Question: I'm trying to set cookie in client browser while redirecting from my Spring rest api controller to app home page (hosted somewhere else) by specifying URI of home page.
But it seems cookie coming in response headers but not getting set in cookie database.
and here are the values of domain and path;
'''
domain = localhost
path = /
isSecure = false/true based on env.
'''
I've tried lot of things to make it work, few of them are below;
1. domain = localhost:8080 [ as my ui code running on 8080 port ]
2. domain = < ip >:8080
3. domain = xyz.com [ i've mention an entry in my host file with 127.0.0.1:8080 xyz.com
Any one pls help, its been stuck quite a while.
'''
@RequestMapping(value = "/login", method = RequestMethod.GET)
public ResponseEntity<?> ssoLoginAndFetchUserInfo(@RequestParam(value = "code", required = true) String code,
@RequestParam(value = "state", required = true) String state, HttpServletResponse response) {
try {
normalLog.info("sso/login api invoked with code {} and state {}", code, state);
final SSOUserInfoHostInfoWrapper info = ssoServices.ssoFetchUserInformation(code, state);
normalLog.info("info fetched {}", info);
response.addCookie(CommonUtil.createCookie(SSOContants.UserInfoConstants.IDENTITY_TOKEN,
info.getUserInfo().getTokenInfo().getId_token(), info.getHostInfo().getHostname(),
info.getUserInfo().getTokenInfo().getExpires_in(), IDENTITY_COOKIE_NAME, "/",
info.getHostInfo().isSecure()));
response.addCookie(
CommonUtil.createCookie(SSOContants.UserInfoConstants.USER_NAME, info.getUserInfo().getUserName(),
info.getHostInfo().getHostname(), info.getUserInfo().getTokenInfo().getExpires_in(),
USERNAME_COOKIE_NAME, "/", info.getHostInfo().isSecure()));
response.addCookie(
CommonUtil.createCookie(SSOContants.UserInfoConstants.USER_ID, info.getUserInfo().getUserId(),
info.getHostInfo().getHostname(), info.getUserInfo().getTokenInfo().getExpires_in(),
USERNAME_COOKIE_ID, "/", info.getHostInfo().isSecure()));
response.addCookie(
CommonUtil.createCookie("authentication_token", "sdfsdfsdf",
info.getHostInfo().getHostname(), info.getUserInfo().getTokenInfo().getExpires_in(),
"authentication_token", "/", info.getHostInfo().isSecure()));
// Redirect to app login page
response.setHeader("Location", info.getHostInfo().getAppHomePageURI());
return new ResponseEntity<>(HttpStatus.FOUND);
} catch (Exception e) {
return super.returnSpringError(e);
}
}
'''
Utility method
'''
public static Cookie createCookie(final String name, final String value, final String hostname, final int expiresIn,
final String comment, final String validToPath, final boolean isSecure) {
Cookie c = new Cookie(name, value);
c.setPath(validToPath);
c.setDomain(hostname);
c.setVersion(1);
c.setComment(comment);
c.setMaxAge(expiresIn);
c.setSecure(isSecure);
return c;
}
'''
Few screenshots for what is heapping ;

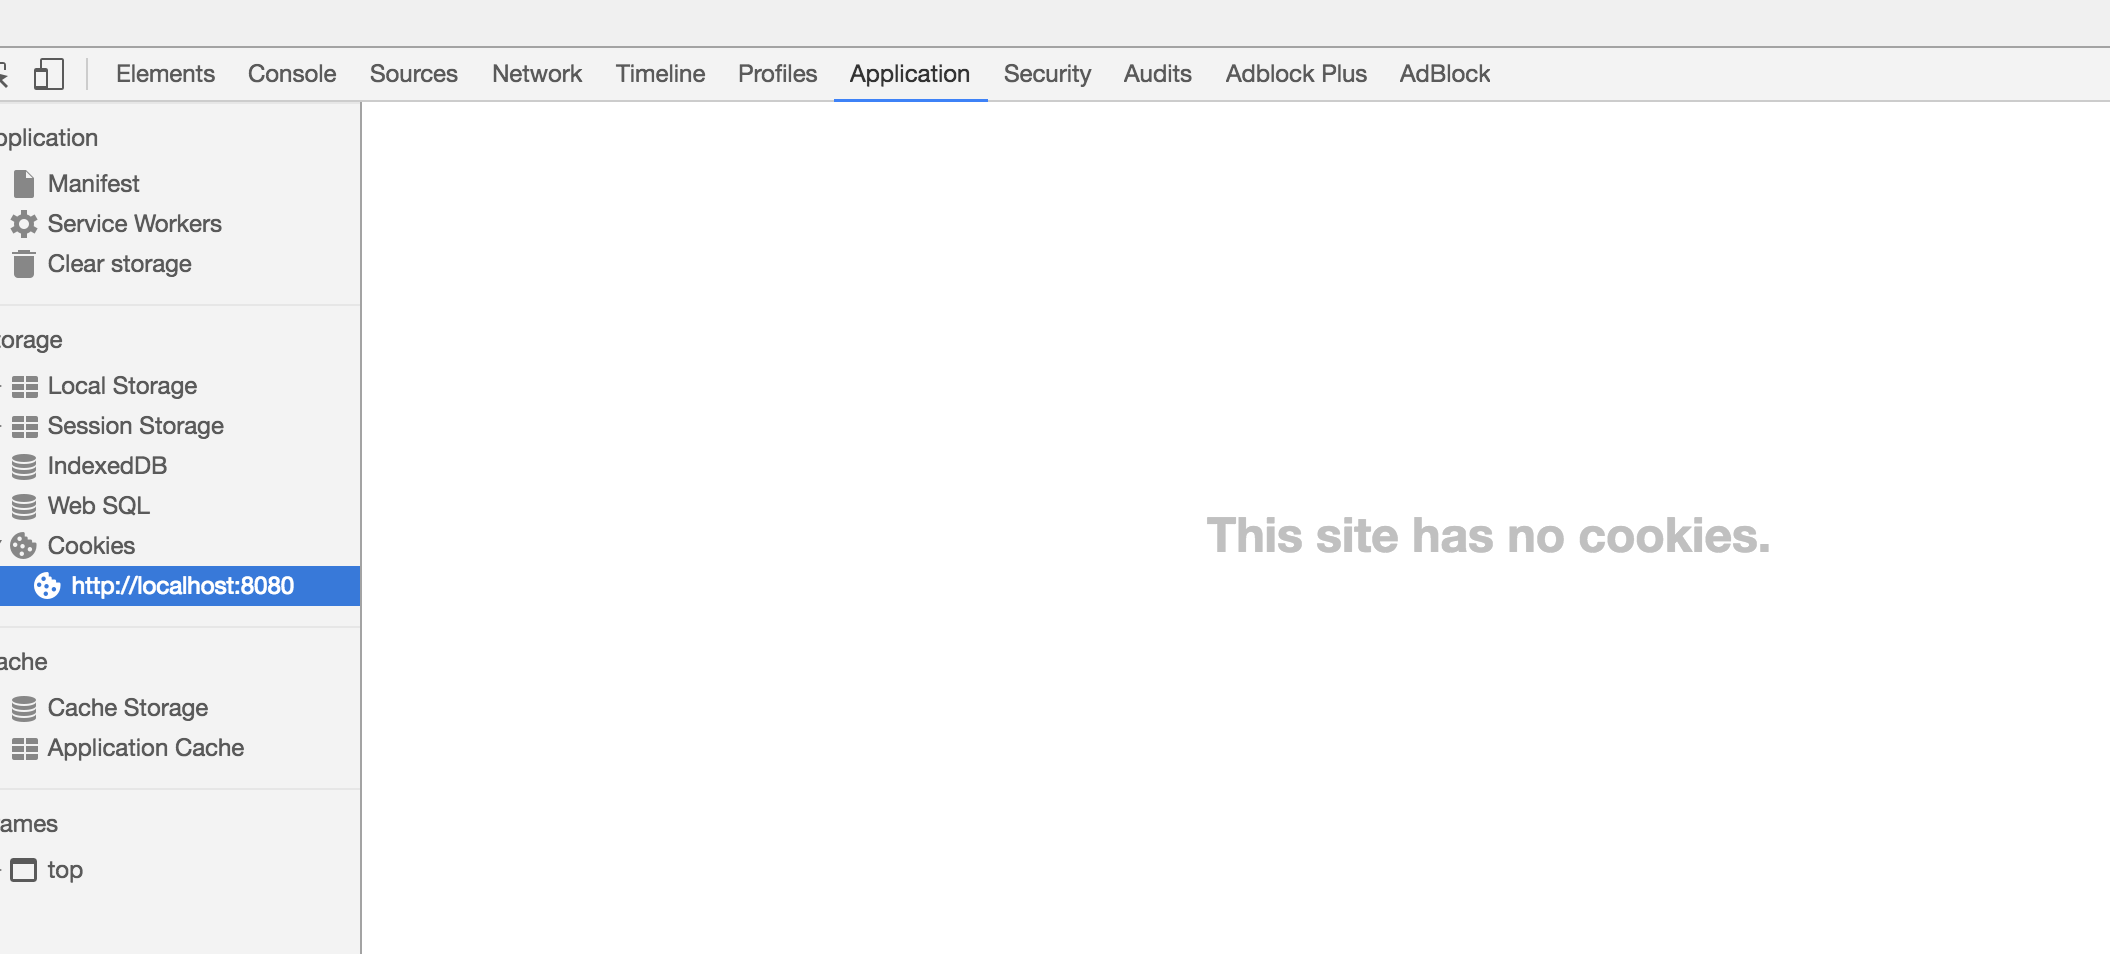
Answer: The issue is fixed. From the day one i doubt its all due to "domain".
Don't know yet why putting "localhost" in domain does not working, probably DNS not getting resolved.
Here how i resolved it;
I made an entry in /etc/hosts file with below entry
127.0.0.1 xx.yy.zz-r.com
And then use domain as ".zz-r.com" and access all the ui page via
xx.yy.zz-r.com:8080/----------
and it worked.